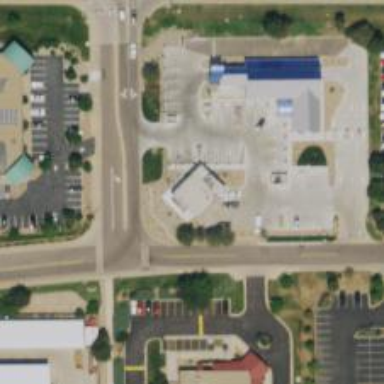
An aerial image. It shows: Convenience shop.